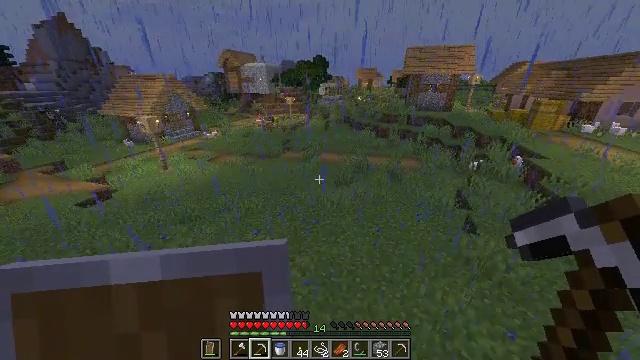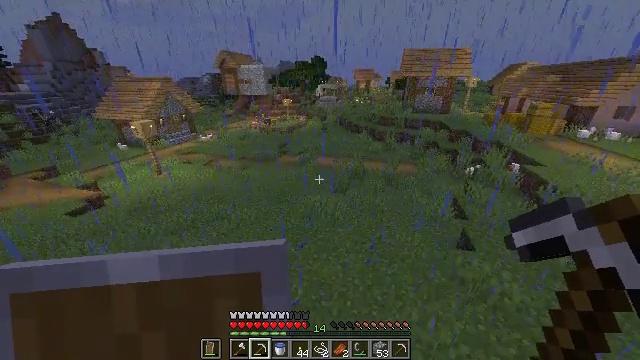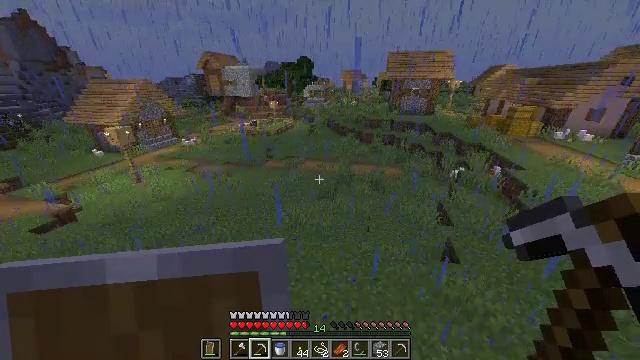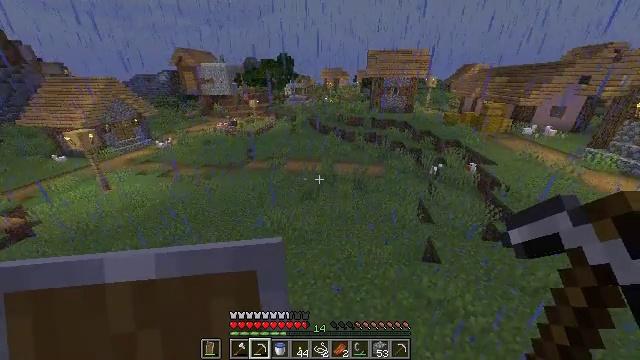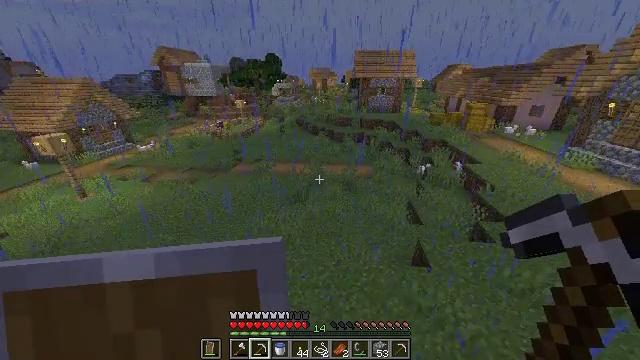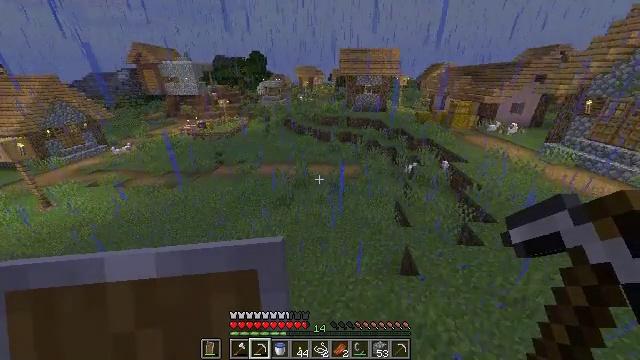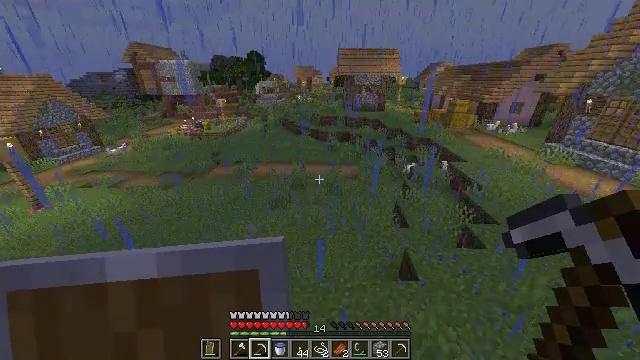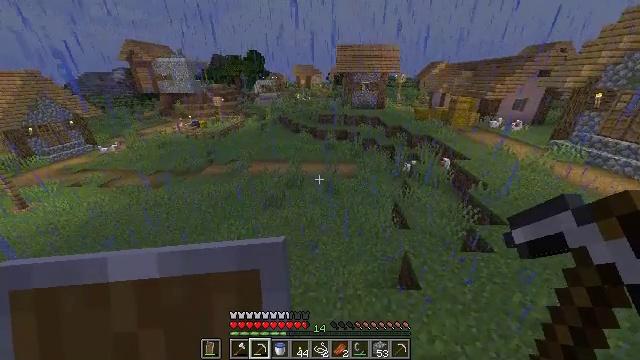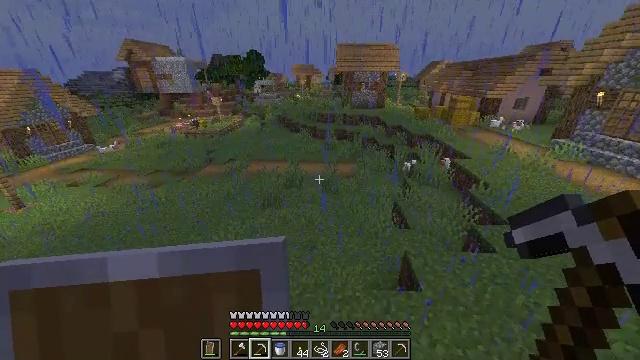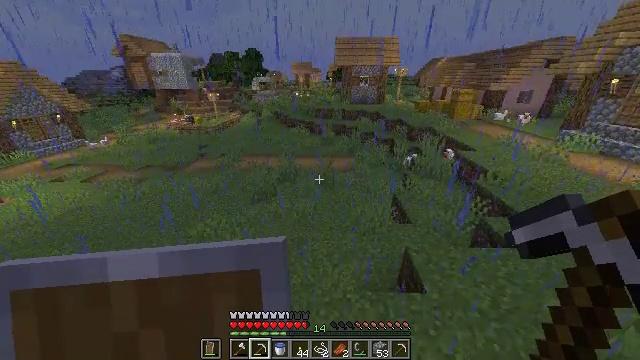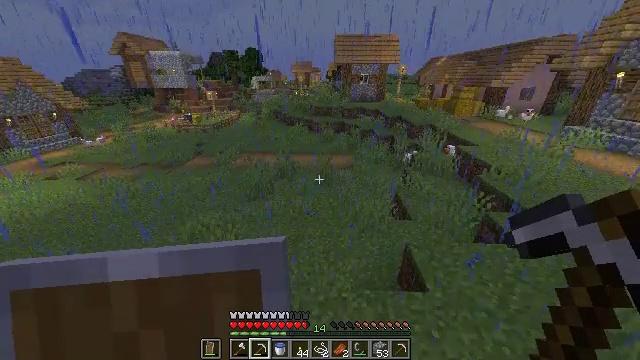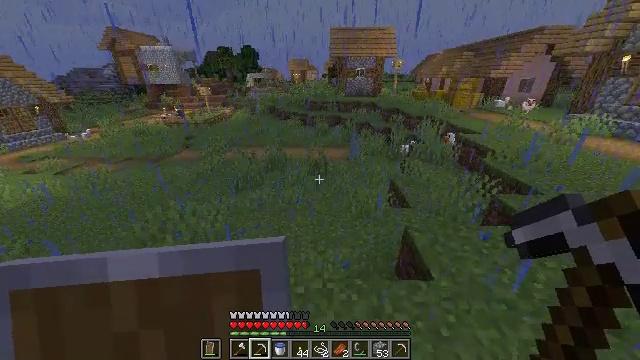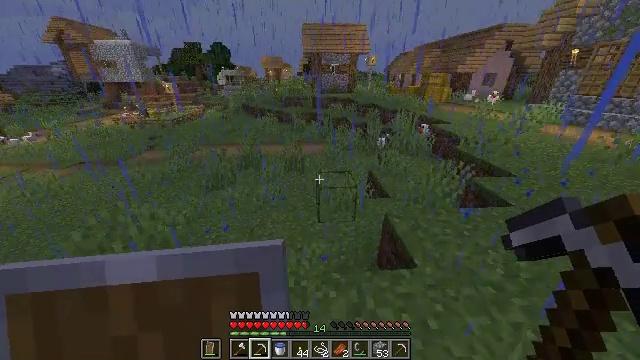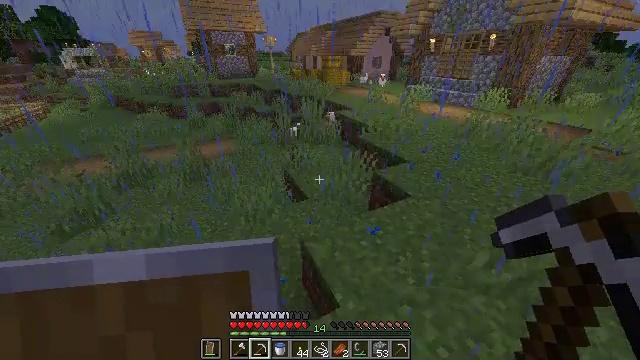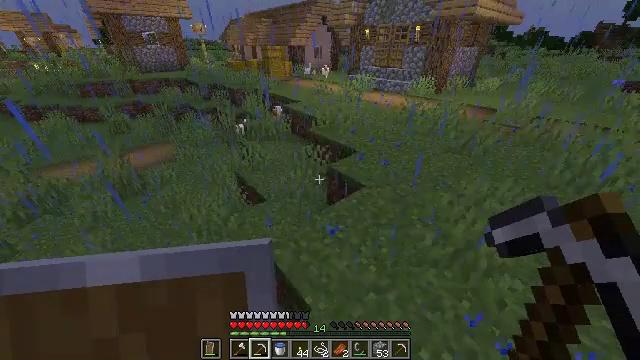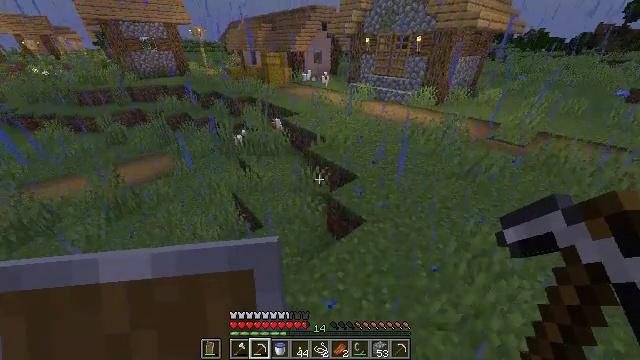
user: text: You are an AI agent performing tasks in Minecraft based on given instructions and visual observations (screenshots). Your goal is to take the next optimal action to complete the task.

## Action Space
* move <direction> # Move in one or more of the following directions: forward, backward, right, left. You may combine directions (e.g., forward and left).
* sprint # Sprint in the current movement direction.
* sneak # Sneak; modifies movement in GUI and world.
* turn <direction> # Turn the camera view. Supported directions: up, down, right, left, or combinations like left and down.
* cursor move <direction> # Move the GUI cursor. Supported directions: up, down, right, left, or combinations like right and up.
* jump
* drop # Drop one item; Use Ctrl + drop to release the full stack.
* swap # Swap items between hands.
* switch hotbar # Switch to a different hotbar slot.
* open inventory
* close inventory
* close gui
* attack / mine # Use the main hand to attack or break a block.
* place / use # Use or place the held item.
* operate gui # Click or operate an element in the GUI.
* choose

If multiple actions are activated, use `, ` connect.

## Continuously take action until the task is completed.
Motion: motion action
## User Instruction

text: Mine the yellow bed to pick it up.
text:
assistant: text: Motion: move forward and move right, sprint, jump
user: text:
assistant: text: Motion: move forward and move right, sprint, turn right, jump
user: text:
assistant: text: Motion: move forward and move right, sprint, turn right, jump
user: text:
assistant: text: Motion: move forward and move right, sprint, turn right, jump
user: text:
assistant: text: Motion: move forward and move right, sprint, turn right, jump
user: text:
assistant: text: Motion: move forward and move right, sprint, jump
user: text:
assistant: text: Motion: move forward and move right, sprint, jump
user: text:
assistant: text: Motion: move forward and move right, sprint, jump
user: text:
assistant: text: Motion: move forward and move right, sprint, jump
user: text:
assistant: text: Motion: move forward and move right, sprint, jump
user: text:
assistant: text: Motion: move forward and move right, sprint, jump
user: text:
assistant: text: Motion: move forward and move right, sprint, turn right, jump
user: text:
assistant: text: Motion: move forward and move right, sprint, turn right and down, jump
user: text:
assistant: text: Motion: move forward and move right, sprint, turn right and down, jump
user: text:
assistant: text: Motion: move forward and move right, sprint, jump
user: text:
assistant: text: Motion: move forward and move right, sprint, jump
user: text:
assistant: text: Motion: move forward and move right, sprint, jump
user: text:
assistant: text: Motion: move forward and move right, sprint, jump
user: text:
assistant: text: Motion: move forward and move right, sprint, jump
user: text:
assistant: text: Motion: move forward and move right, sprint, jump
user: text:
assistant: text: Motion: move forward and move right, sprint, jump
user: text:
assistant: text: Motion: move forward and move right, sprint, jump
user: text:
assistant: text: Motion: move forward and move right, sprint, jump
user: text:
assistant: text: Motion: move forward and move right, sprint, jump
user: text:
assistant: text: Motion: move forward and move right, sprint, jump
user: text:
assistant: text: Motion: move forward and move right, sprint, turn up, jump
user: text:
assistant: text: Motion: move forward and move right, sprint, jump
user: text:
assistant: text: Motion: move forward and move right, sprint, jump
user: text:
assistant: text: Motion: move forward and move right, sprint, turn up, jump
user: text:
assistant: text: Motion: move forward, sprint, turn right and up, jump